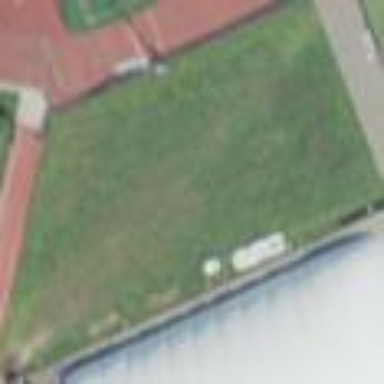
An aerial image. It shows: Grassy pitch for various sports activities.